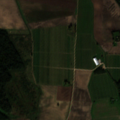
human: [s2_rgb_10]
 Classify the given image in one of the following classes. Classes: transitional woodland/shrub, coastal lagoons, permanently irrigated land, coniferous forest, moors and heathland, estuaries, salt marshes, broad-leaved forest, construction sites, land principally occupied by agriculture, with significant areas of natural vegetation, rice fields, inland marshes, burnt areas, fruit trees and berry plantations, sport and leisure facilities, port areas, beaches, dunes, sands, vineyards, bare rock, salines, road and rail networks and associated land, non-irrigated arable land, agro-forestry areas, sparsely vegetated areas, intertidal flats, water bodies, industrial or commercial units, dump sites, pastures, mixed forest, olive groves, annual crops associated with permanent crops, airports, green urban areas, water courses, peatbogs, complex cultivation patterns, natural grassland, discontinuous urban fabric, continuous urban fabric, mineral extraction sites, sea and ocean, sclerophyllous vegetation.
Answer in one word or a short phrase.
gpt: non-irrigated arable land, complex cultivation patterns, land principally occupied by agriculture, with significant areas of natural vegetation, broad-leaved forest